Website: lowes
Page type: order-returns
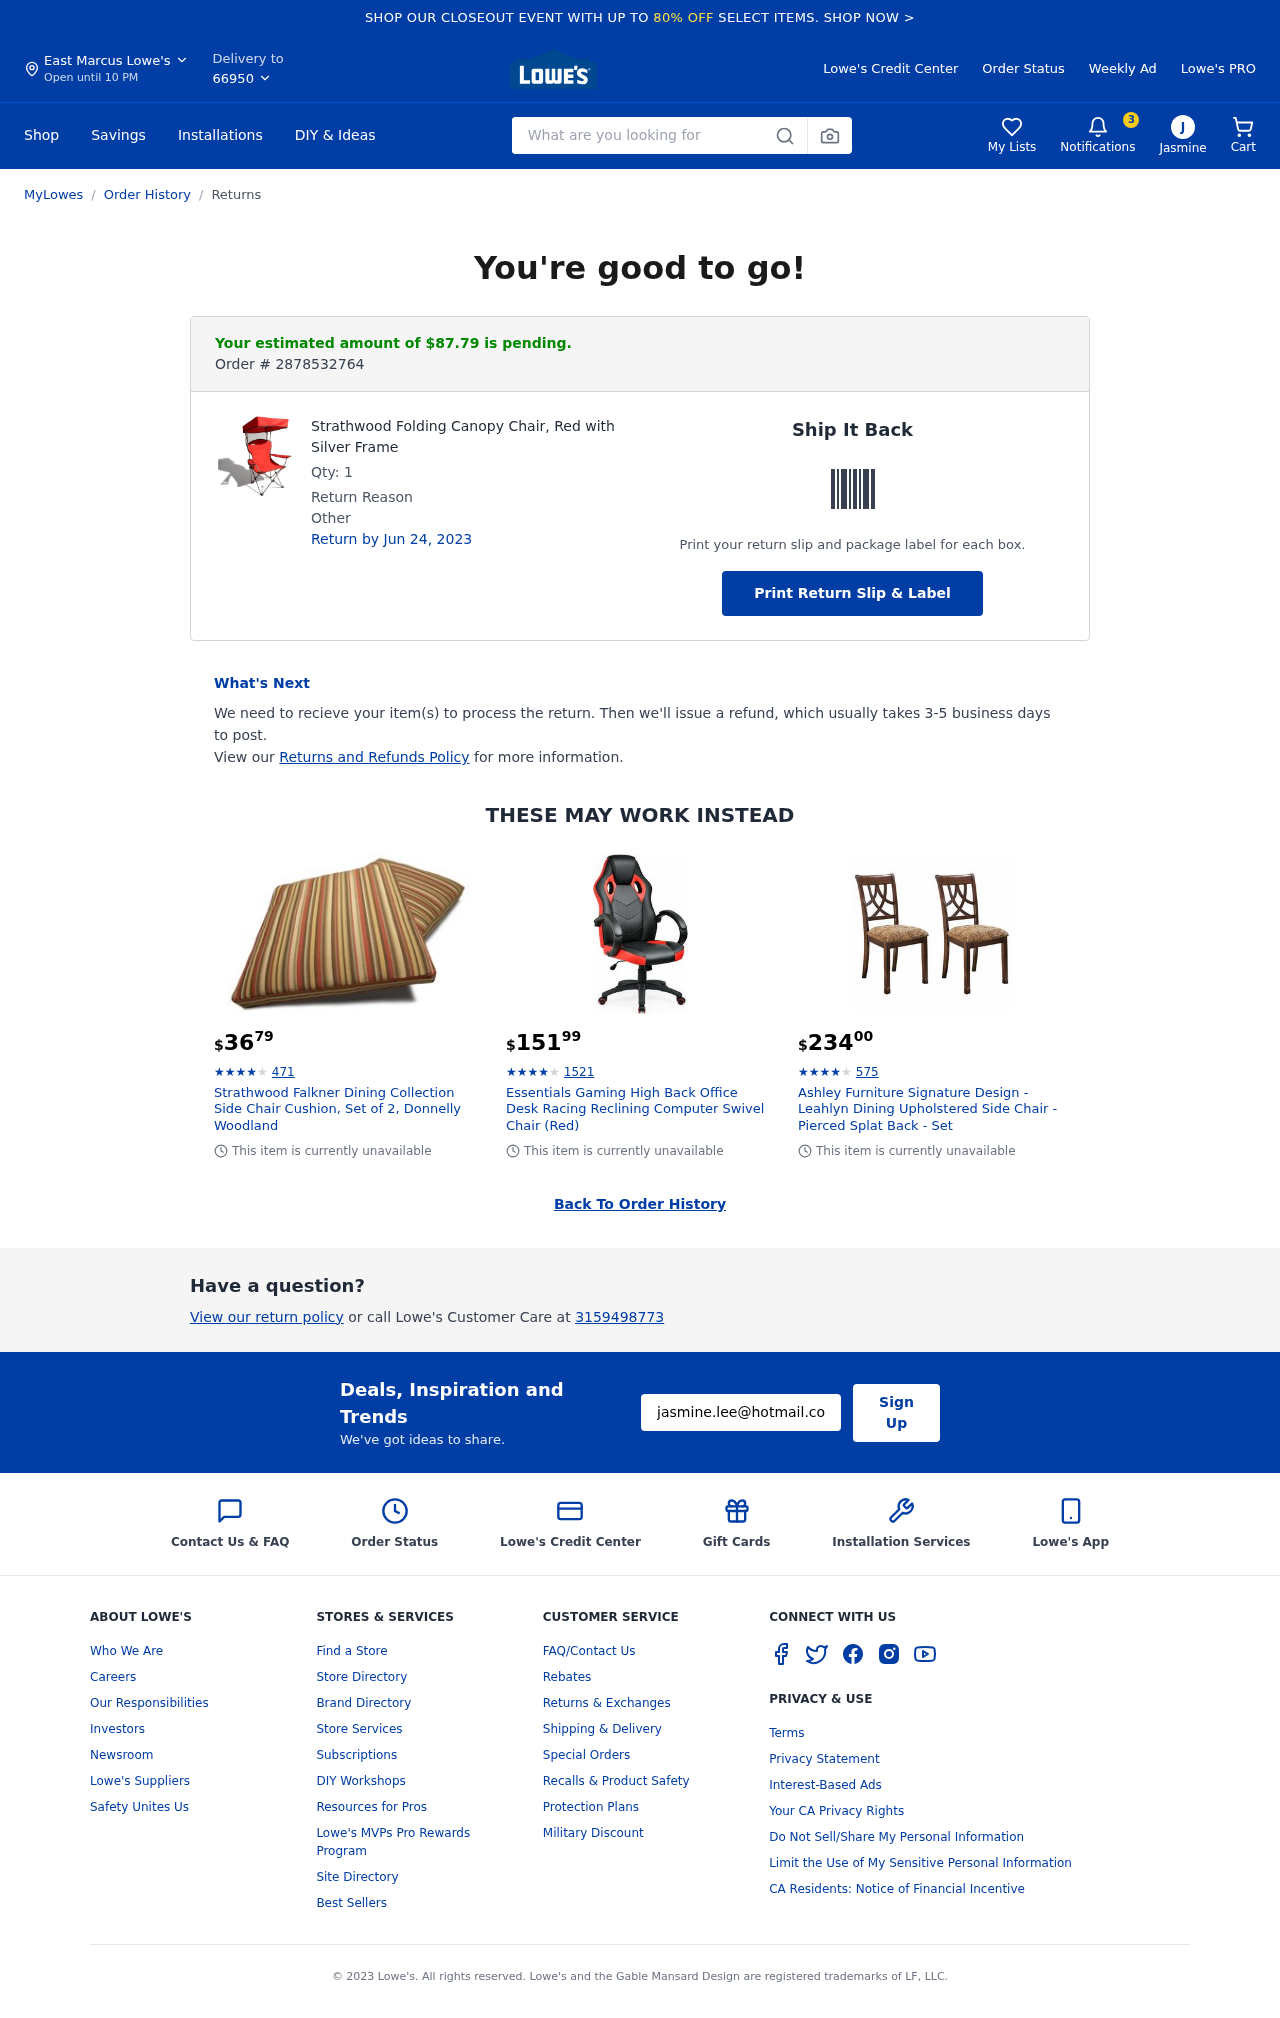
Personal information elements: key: PII_CITY
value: East Marcus
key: PII_EMAIL
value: jasmine.lee@hotmail.com
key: PII_FIRSTNAME
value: Jasmine
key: PII_PHONE
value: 3159498773
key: PII_POSTCODE
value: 66950
Product elements: key: PRODUCT1_NAME
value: Strathwood Folding Canopy Chair, Red with Silver Frame
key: PRODUCT1_QUANTITY
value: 1
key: PRODUCT2_NAME
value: Strathwood Falkner Dining Collection Side Chair Cushion, Set of 2, Donnelly Woodland
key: PRODUCT2_NUM_RATINGS
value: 471
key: PRODUCT2_PRICE
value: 36.79
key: PRODUCT2_RATING
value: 4.7
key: PRODUCT3_NAME
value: Essentials Gaming High Back Office Desk Racing Reclining Computer Swivel Chair (Red)
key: PRODUCT3_NUM_RATINGS
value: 1521
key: PRODUCT3_PRICE
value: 151.99
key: PRODUCT3_RATING
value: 4.1
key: PRODUCT4_NAME
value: Ashley Furniture Signature Design - Leahlyn Dining Upholstered Side Chair - Pierced Splat Back - Set
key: PRODUCT4_NUM_RATINGS
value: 575
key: PRODUCT4_PRICE
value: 234
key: PRODUCT4_RATING
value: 4.2
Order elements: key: ORDER_NUM_ITEMS
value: Cart
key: ORDER_TOTAL
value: Your estimated amount of $87.79 is pending.
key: ORDER_ID
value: Order # 2878532764
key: ORDER_RETURN_BY_DATE
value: Return by Jun 24, 2023
Search elements: key: HEADER_SEARCH
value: What are you looking for
Other elements: key: NOTIFICATION_COUNT
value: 3